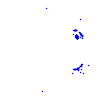
Particle: pion